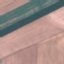
Label: AnnualCrop